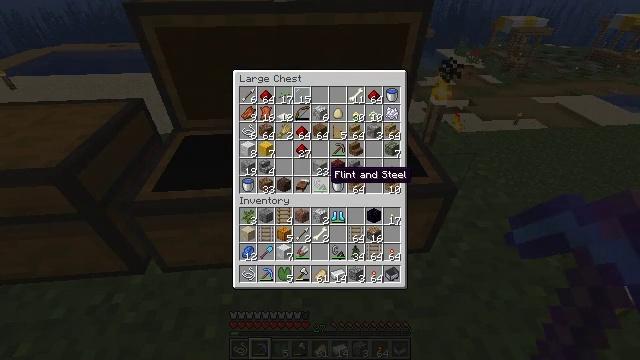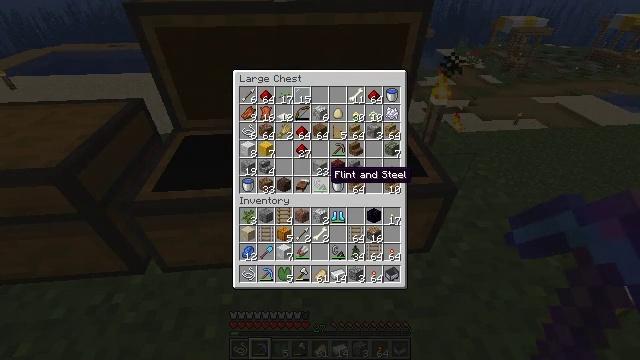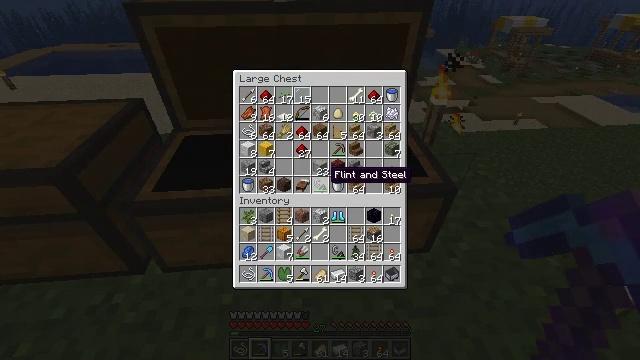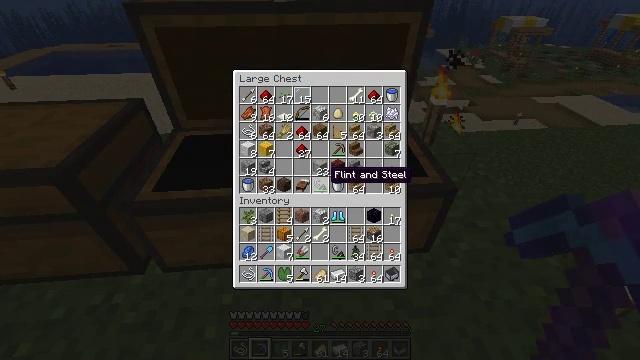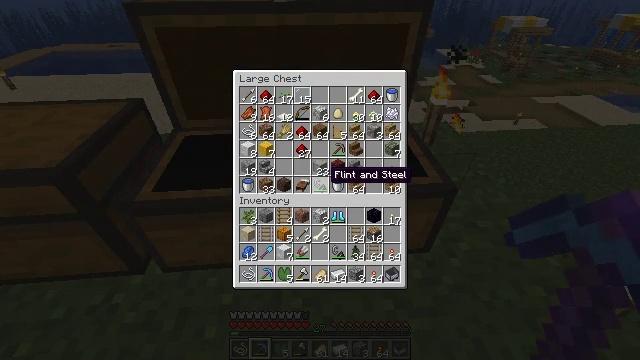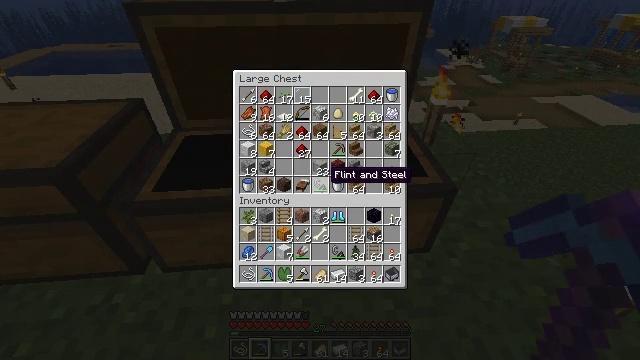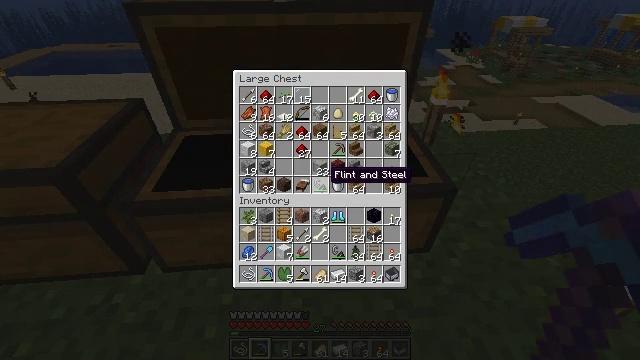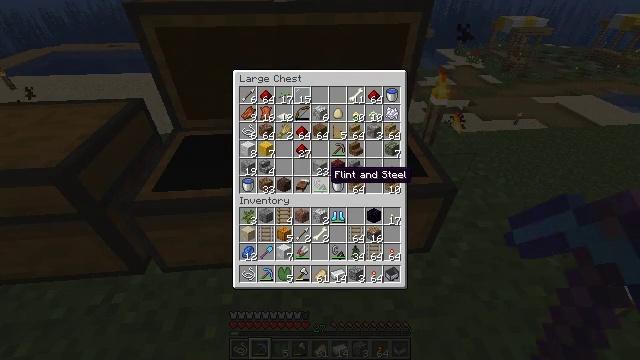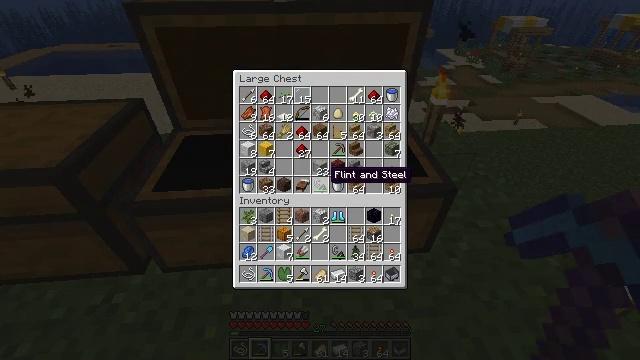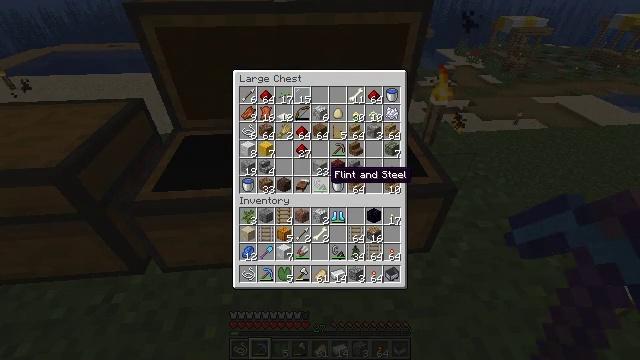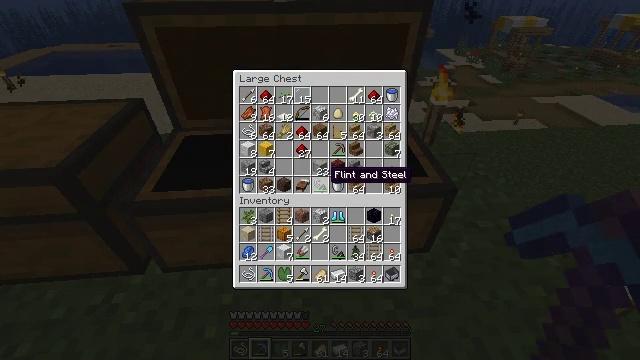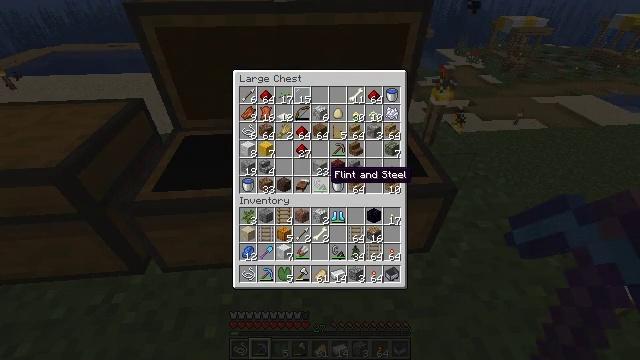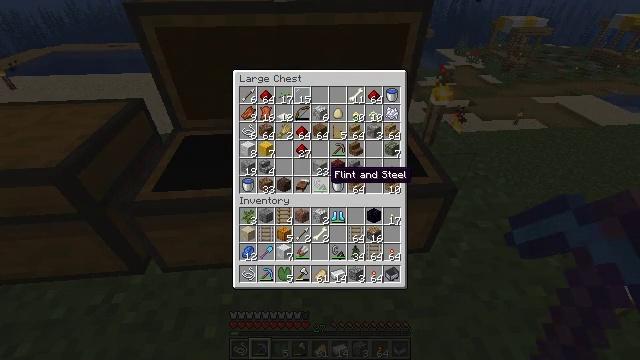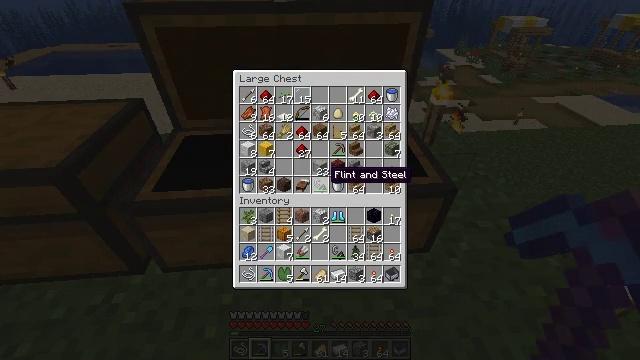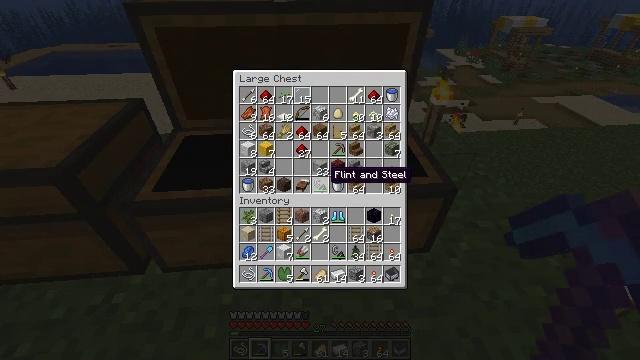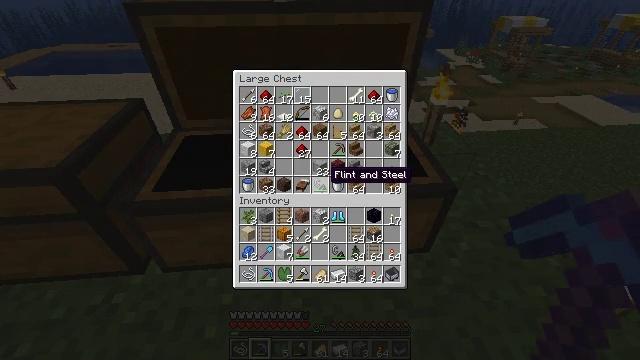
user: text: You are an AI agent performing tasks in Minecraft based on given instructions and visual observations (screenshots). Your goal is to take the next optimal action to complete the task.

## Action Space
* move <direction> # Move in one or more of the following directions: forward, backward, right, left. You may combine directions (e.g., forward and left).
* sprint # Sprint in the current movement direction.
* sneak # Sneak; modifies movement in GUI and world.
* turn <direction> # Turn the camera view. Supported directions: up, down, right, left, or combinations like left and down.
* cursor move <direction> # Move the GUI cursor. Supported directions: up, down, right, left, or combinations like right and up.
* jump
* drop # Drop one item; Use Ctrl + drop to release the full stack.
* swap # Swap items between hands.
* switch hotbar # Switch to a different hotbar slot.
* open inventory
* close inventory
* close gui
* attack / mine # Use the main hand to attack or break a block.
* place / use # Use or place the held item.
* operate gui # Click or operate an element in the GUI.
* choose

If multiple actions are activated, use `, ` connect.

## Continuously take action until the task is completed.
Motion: motion action
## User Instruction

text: Combine materials in the crafting table to craft a repeater.
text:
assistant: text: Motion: no_op
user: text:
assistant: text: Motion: no_op
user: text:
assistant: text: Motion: no_op
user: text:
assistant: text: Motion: no_op
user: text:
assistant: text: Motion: no_op
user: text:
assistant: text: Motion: no_op
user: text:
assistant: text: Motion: no_op
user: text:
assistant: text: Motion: no_op
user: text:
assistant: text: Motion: no_op
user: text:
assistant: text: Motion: no_op
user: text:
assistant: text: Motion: no_op
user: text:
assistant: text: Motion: no_op
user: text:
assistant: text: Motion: no_op
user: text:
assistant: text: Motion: no_op
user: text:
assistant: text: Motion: no_op
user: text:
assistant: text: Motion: no_op
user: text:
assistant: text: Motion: no_op
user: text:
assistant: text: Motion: no_op
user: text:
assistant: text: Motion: no_op
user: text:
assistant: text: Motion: no_op
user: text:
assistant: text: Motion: no_op
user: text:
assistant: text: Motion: no_op
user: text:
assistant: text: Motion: no_op
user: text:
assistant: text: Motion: no_op
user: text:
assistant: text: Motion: cursor move right and up
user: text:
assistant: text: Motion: cursor move right and up
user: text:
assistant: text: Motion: cursor move up
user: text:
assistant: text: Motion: sneak
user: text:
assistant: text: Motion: sneak
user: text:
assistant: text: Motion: sneak, cursor move up